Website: bh-photo
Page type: store-pickup
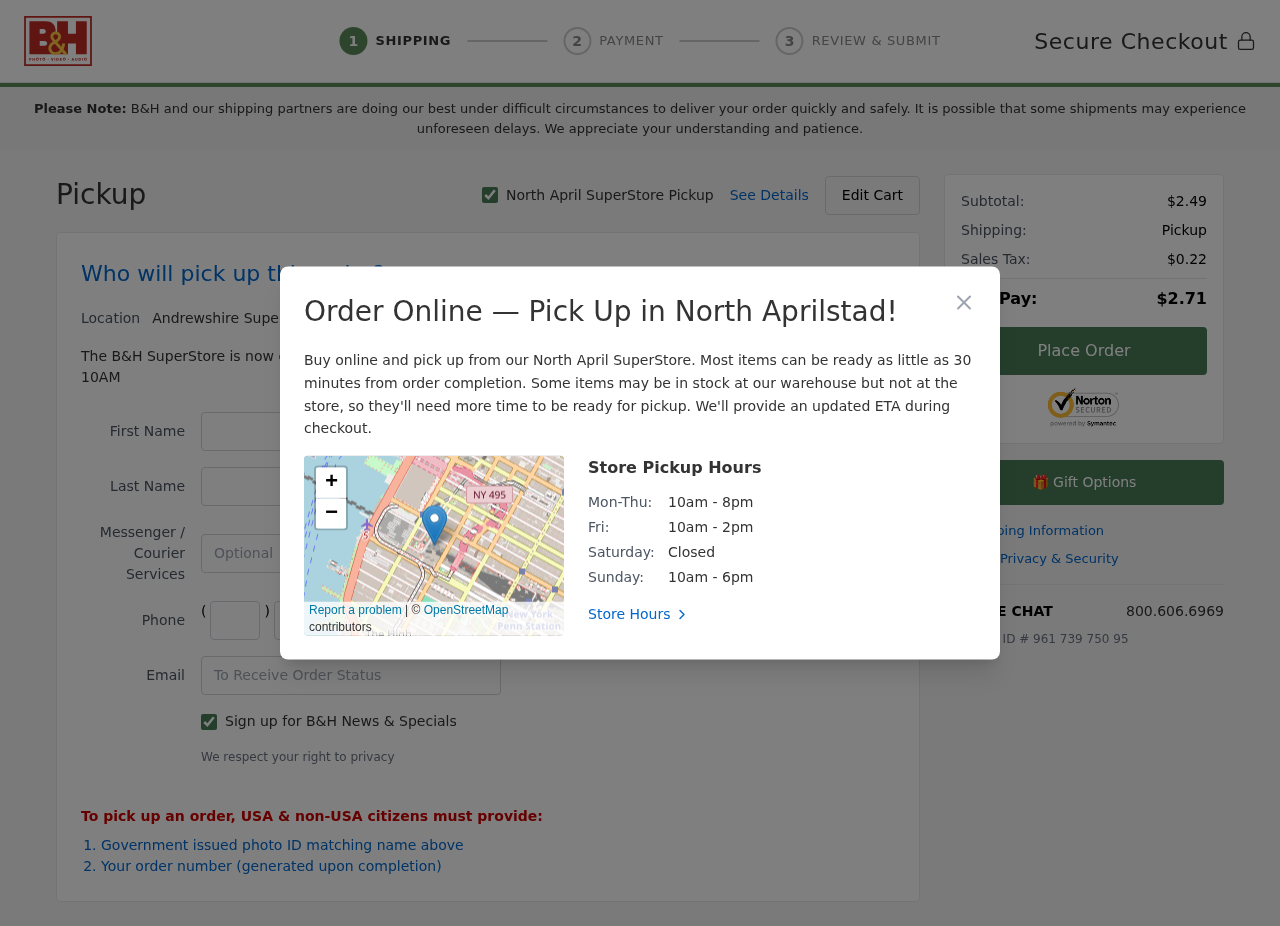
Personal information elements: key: PII_CITY
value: North April
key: PII_CITY2
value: Andrewshire
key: PII_CITY3
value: North Aprilstad
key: PII_EMAIL
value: chenderson@yahoo.com
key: PII_FIRSTNAME
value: Caleb
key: PII_LASTNAME
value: Henderson
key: PII_PHONE_AREA
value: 638
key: PII_PHONE_PREFIX
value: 349
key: PII_PHONE_SUFFIX
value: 4246
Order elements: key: ORDER_SUBTOTAL
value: $2.49
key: ORDER_TAX
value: $0.22
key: ORDER_TOTAL
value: $2.71
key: ORDER_ID
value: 961 739 750 95